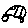
Label: car